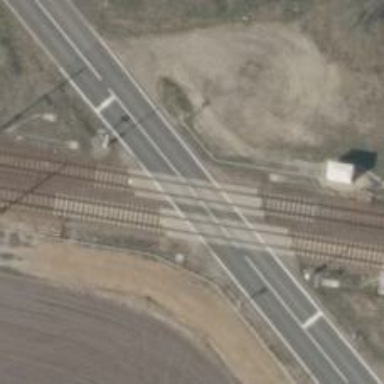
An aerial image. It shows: Level crossing with both lights and saltire in place.